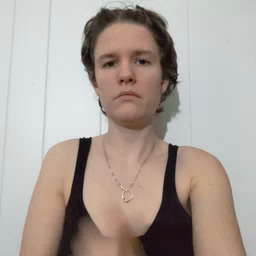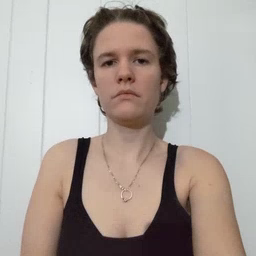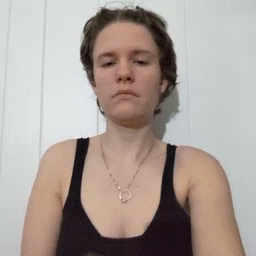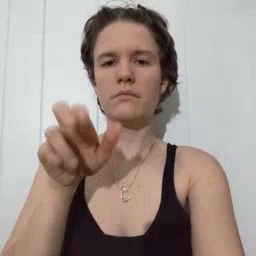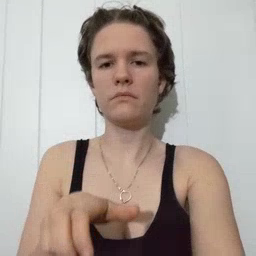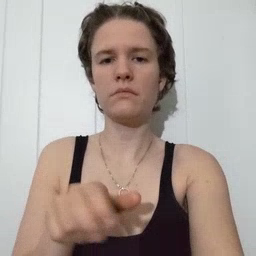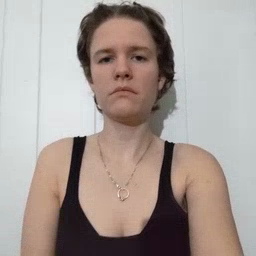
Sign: chair